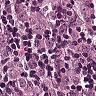
Metastatic tissue present: yes